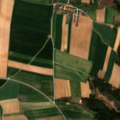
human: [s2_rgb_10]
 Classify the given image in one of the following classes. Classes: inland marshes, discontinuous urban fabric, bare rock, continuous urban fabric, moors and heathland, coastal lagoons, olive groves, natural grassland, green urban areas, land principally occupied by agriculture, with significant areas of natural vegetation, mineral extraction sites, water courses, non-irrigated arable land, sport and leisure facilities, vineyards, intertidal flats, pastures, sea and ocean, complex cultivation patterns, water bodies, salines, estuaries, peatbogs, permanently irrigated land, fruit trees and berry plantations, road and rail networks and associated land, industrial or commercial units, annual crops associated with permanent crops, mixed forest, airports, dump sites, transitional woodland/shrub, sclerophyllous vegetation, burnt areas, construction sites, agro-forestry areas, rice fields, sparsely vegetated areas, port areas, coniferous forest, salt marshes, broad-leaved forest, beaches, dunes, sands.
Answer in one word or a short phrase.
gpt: non-irrigated arable land, coniferous forest